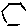
Label: hexagon